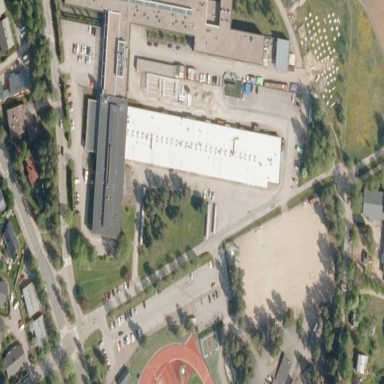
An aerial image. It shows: School building.